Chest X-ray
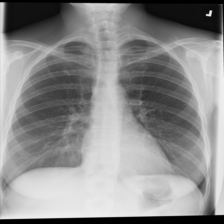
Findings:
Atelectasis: negative
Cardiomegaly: negative
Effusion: negative
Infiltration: negative
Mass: negative
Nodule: negative
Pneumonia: negative
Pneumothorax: negative
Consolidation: negative
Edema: negative
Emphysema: negative
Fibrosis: negative
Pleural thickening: negative
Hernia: negative